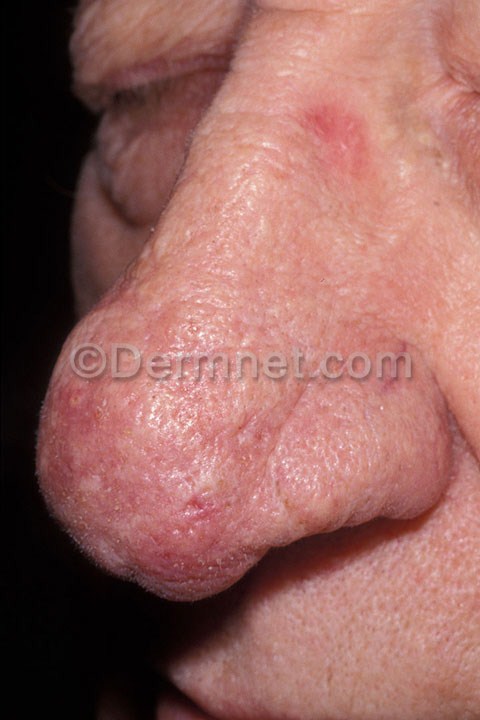
Disease: Acne and Rosacea Photos